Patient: sex F, age 75
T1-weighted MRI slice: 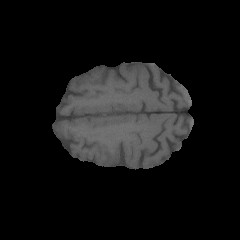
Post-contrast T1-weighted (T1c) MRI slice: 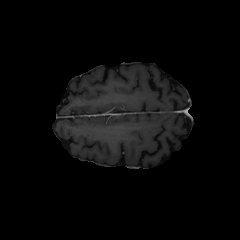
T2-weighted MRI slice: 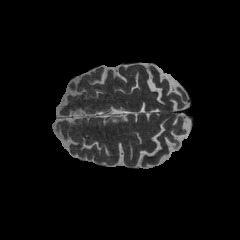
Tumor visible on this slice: no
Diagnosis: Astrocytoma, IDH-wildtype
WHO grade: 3